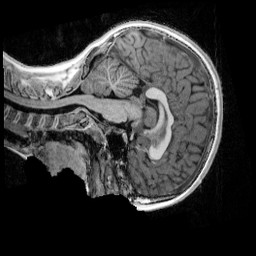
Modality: UNIT1_denoised
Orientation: sagittal
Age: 10
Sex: female
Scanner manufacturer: siemens
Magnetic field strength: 3 T
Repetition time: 4 s
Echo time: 0.00303 s